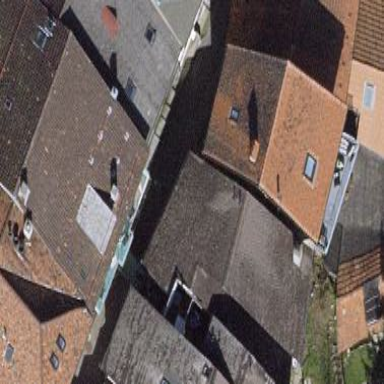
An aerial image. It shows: View of roof of building.